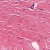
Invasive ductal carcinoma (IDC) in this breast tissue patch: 0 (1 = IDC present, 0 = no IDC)